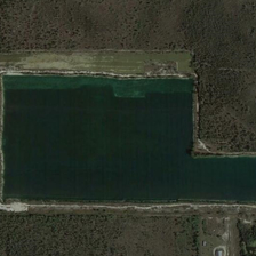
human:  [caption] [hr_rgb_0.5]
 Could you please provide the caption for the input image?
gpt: A rectangular pond is surrounded by grassy land.

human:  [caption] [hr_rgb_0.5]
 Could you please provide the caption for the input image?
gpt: The rectangular swimming pool is surrounded by grass.

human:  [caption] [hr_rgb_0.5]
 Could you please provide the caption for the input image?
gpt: The rectangular swimming pool is covered with grass.

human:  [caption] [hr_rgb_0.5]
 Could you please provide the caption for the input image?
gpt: The rectangular pool is surrounded by grass.

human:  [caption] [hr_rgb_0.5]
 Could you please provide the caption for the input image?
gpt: A rectangular pond is surrounded by grassy land.